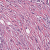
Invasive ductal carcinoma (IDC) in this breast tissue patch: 1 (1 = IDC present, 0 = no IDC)